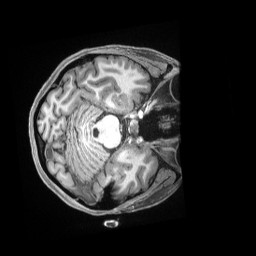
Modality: T1w
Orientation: axial
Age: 20
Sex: female
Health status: ill
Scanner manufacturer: siemens
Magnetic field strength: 3 T
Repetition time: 2.5 s
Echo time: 0.00181 s